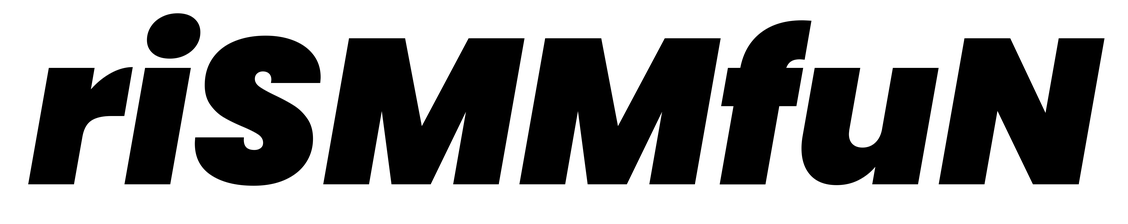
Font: Poppins-BlackItalic